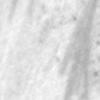
Label: change